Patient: sex M, age 61
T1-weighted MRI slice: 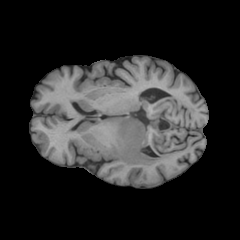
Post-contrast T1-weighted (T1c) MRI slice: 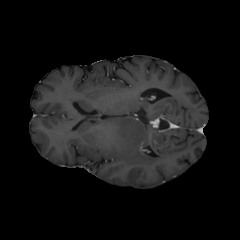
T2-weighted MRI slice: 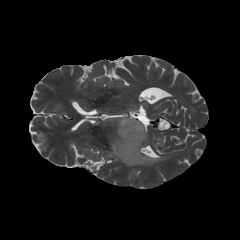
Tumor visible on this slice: yes
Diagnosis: Astrocytoma, IDH-wildtype
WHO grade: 3